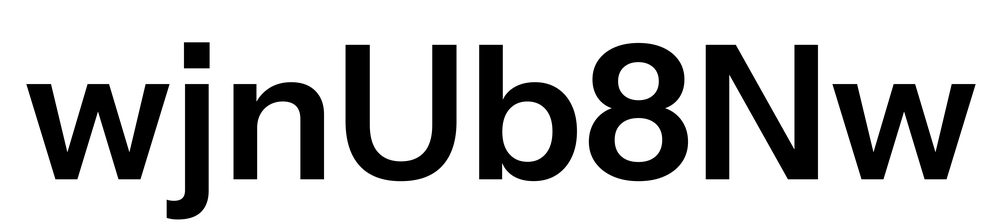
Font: InstrumentSans_SemiBold